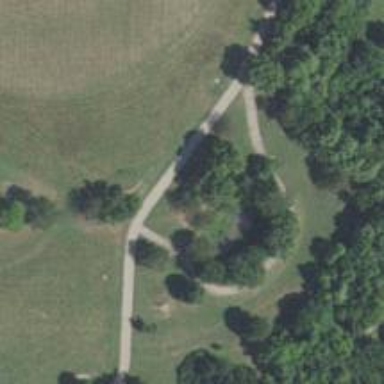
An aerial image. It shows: Disc golf basket.